A time-domain waveform of one vibration snapshot from a rolling-element bearing is shown. Based on the visible evidence, which condition applies: normal, inner_race, outer_race, ball?
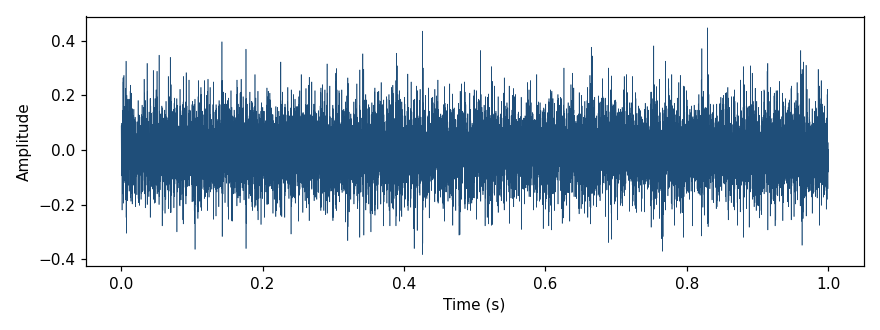
Answer: outer_race